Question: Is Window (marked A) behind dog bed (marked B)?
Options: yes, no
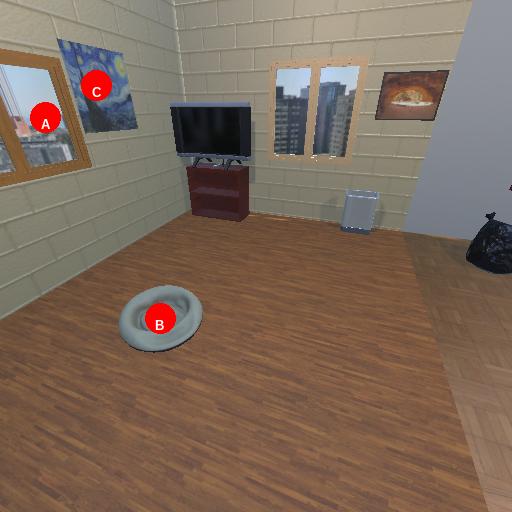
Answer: yes